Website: apple
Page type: account-selection
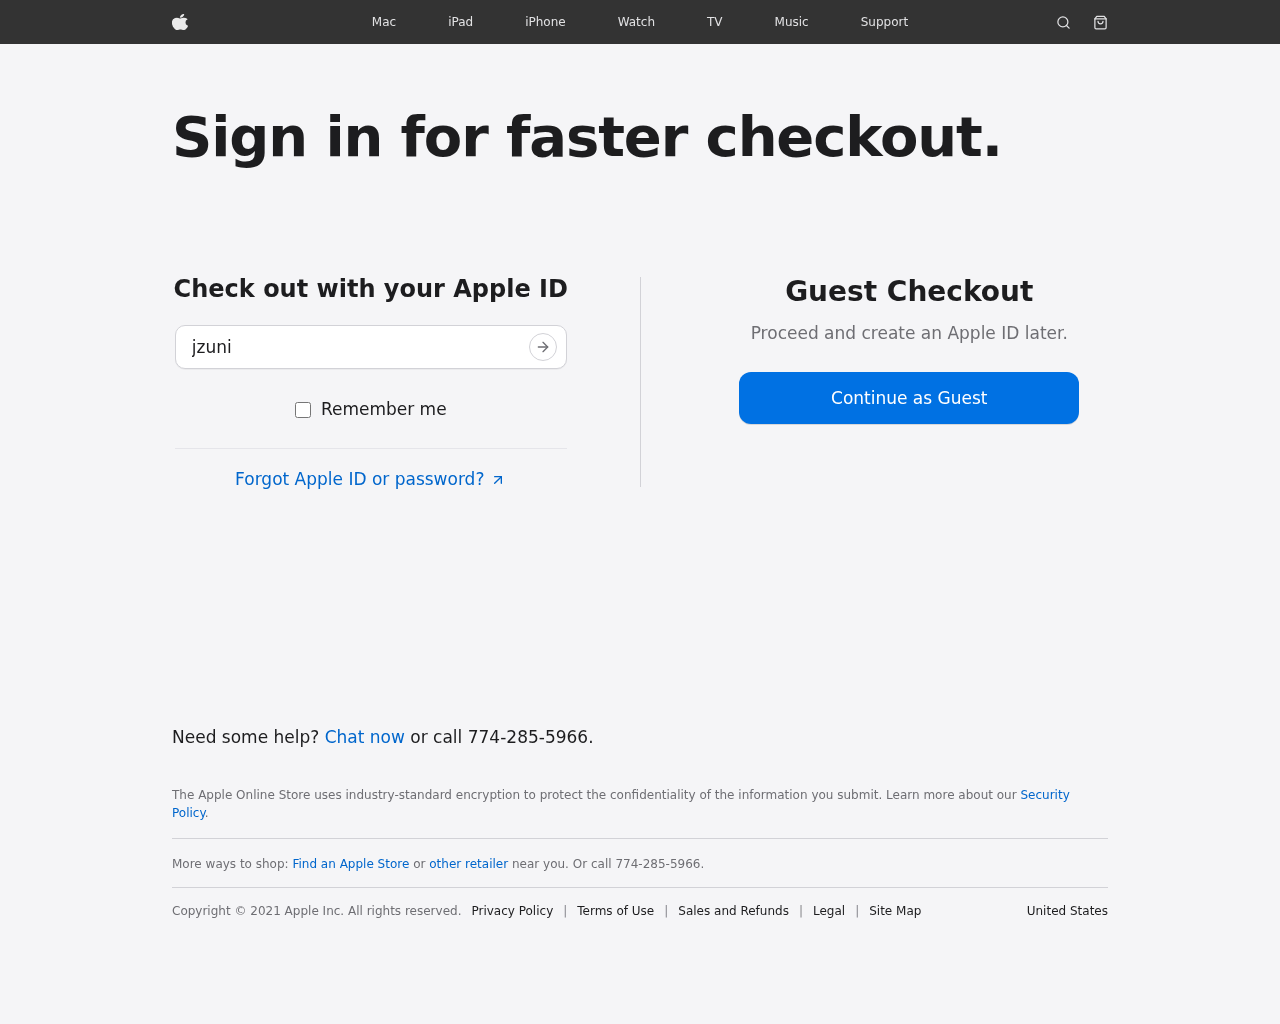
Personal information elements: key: PII_LOGIN_USERNAME
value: jzuniga968